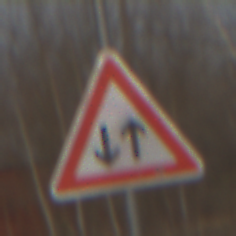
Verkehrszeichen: Gegenverkehr
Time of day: MorningAfternoon
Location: Outdoor (Nature)
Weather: PartlyCloudy
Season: Winter
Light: Natural